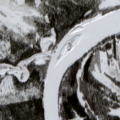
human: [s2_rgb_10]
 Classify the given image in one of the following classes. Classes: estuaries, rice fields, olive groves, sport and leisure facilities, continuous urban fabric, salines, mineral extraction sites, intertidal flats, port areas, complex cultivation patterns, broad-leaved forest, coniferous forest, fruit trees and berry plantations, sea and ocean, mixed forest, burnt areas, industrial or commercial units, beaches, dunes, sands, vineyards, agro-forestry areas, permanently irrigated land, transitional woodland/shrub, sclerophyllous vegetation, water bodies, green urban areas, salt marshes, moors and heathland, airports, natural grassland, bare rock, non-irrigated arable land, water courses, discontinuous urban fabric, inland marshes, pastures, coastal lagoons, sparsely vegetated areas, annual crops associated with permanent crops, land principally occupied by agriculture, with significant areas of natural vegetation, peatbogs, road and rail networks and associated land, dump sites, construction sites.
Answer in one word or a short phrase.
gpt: coniferous forest, mixed forest, transitional woodland/shrub, peatbogs, water courses